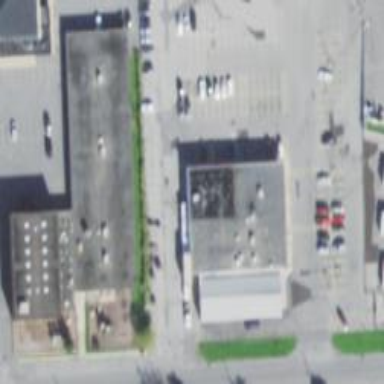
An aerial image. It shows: Pharmacy.